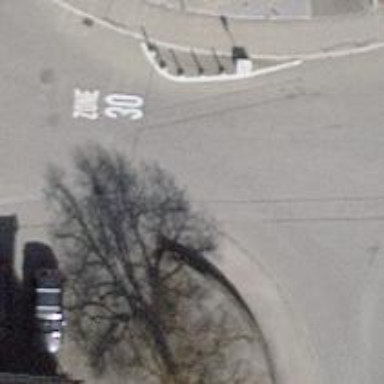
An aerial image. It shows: Residential road with asphalt surface. There are sidewalks on both sides of the road.